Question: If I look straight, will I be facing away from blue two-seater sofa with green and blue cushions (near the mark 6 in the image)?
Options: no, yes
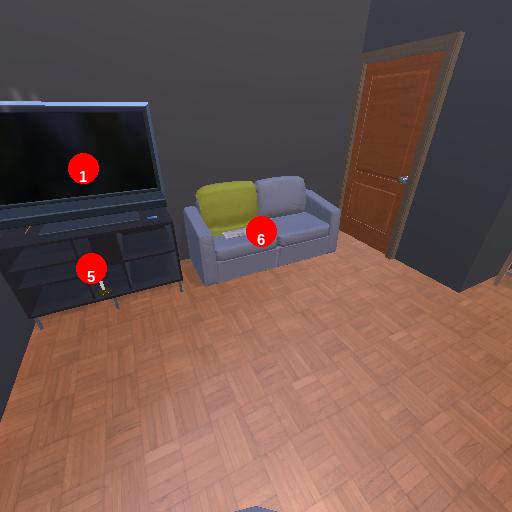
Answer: no